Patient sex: M
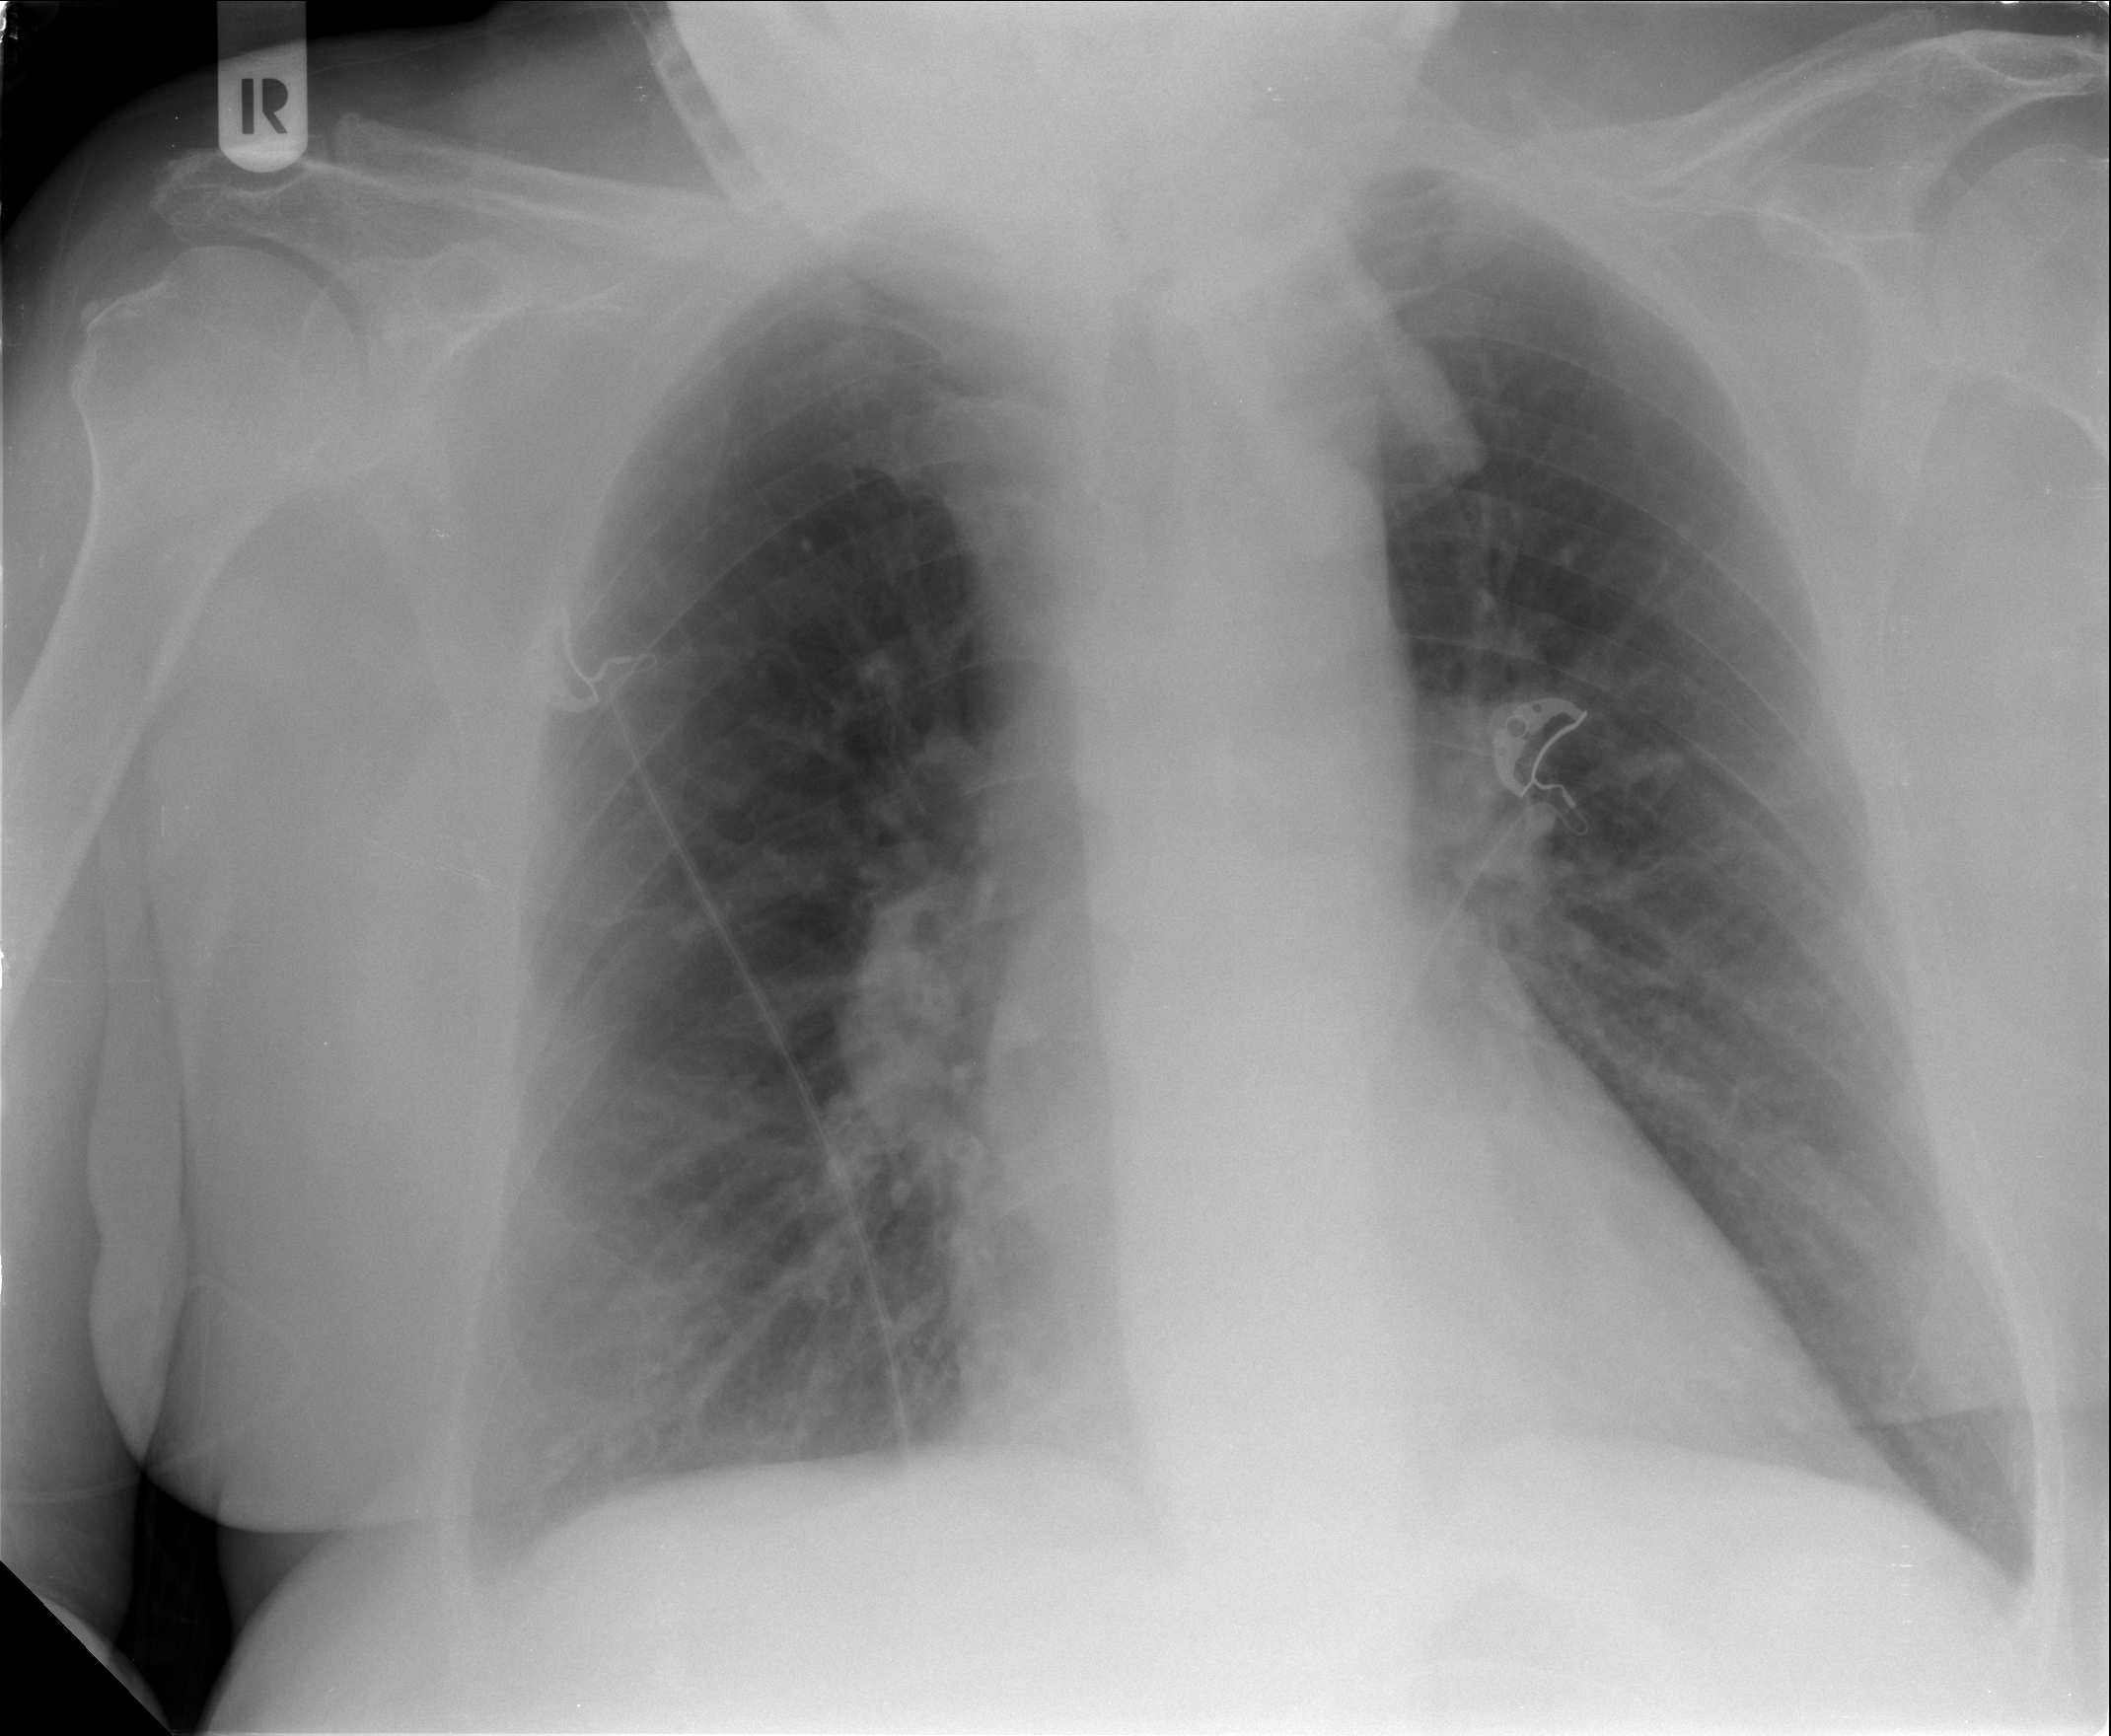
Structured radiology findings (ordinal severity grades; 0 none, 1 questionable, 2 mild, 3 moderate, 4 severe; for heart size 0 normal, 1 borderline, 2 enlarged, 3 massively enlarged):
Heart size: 0
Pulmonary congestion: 0
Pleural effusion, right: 0
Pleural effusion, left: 0
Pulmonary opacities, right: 1
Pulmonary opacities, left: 0
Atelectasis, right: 1
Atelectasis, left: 0